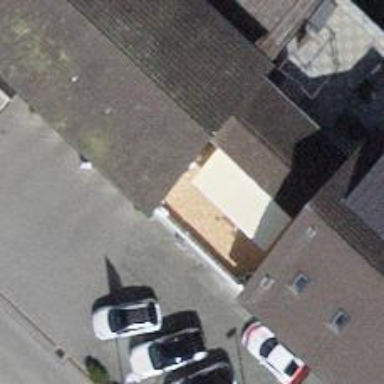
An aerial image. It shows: Car repair shop.